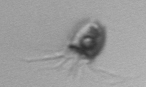
Label: Balanion